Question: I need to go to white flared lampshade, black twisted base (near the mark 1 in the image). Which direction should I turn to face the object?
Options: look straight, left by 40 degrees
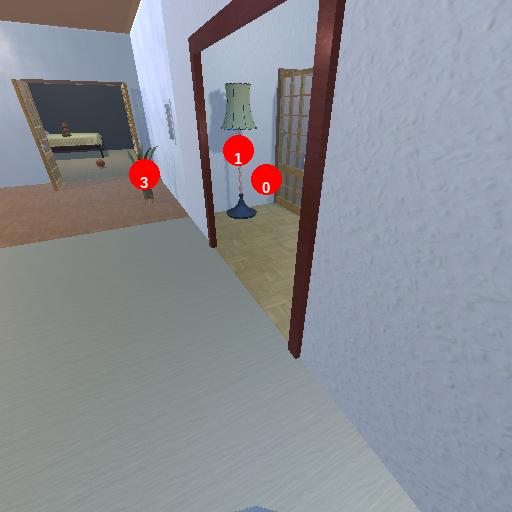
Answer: look straight